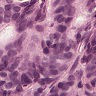
Metastatic tissue present: yes